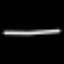
Label: line